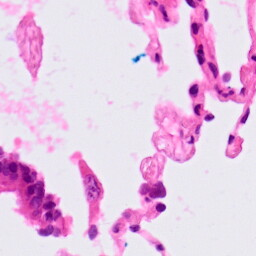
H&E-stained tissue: Lung